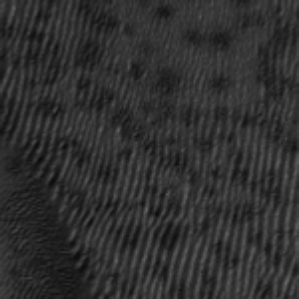
Label: frost